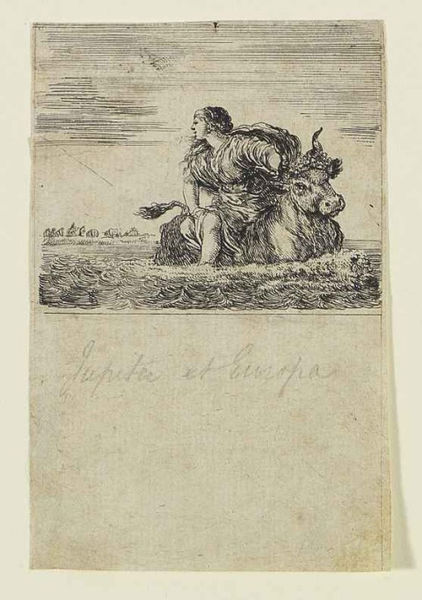
Titel: Jeu de la Mythologie - Jupiter et Europa
Künstler: Stefano della Bella
Standort: Karlsruhe
Institution: Staatliche Kunsthalle Karlsruhe
Schlagwörter: baum, feder, gott, himmel, kopf, mann, meer, umhang, wasser, weiß, wolken, bäume, fluss, landschaft, mädchen, see, stadt, ufer, bewegung, blumen, frau, grau, hintergrund, kleid, licht, schwarz, skizze, zeichnung, blick, haus, tier, wolke, alt, arme, barock, falten, rahmen, horn, ferne, horizont, häuser, vieh, wind, gewässer, land, auge, gewand, haare, mantel, pferd, reiter, reiten, reiterin, ritt, schwanz, schweif, bein, gischt, schrift, strand, welle, wellen, papier, ort, dorf, grafik, kuh, rind, linien, rand, schaum, angst, wild, weib, weiblich, flucht, tusche, antike, kohle, schwimmen, druck, schwarz weiss, holzstich, radierung, stich, illustration, raub, text, titelblatt, bleistift, kranz, kunst, mythologie, göttin, rom, sehnsucht, schnauze, hilfe, zeus, mythos, sage, entführung, himel, hörner, juno, jupiter, unfertig, kupferstich, bulle, ochse, stier, sexy, handschrift, rettung, europa, ochs, horizint, latein, bosporus, überquerung, umdrehen, schlecht, rückblick, raub der europa, fluch, zurück, ovid, scharffur, überqueren, langhaarig, umsehen, entführt, zurückschauen, blick zurück, schwimen, kih, reitne, angstvoll, jupiter und europa, #haar, hnadschrift, jupiter et europa, jupier et europa, feder tusche, bullenreiten